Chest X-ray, PA view. Patient: 41 years old, sex F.
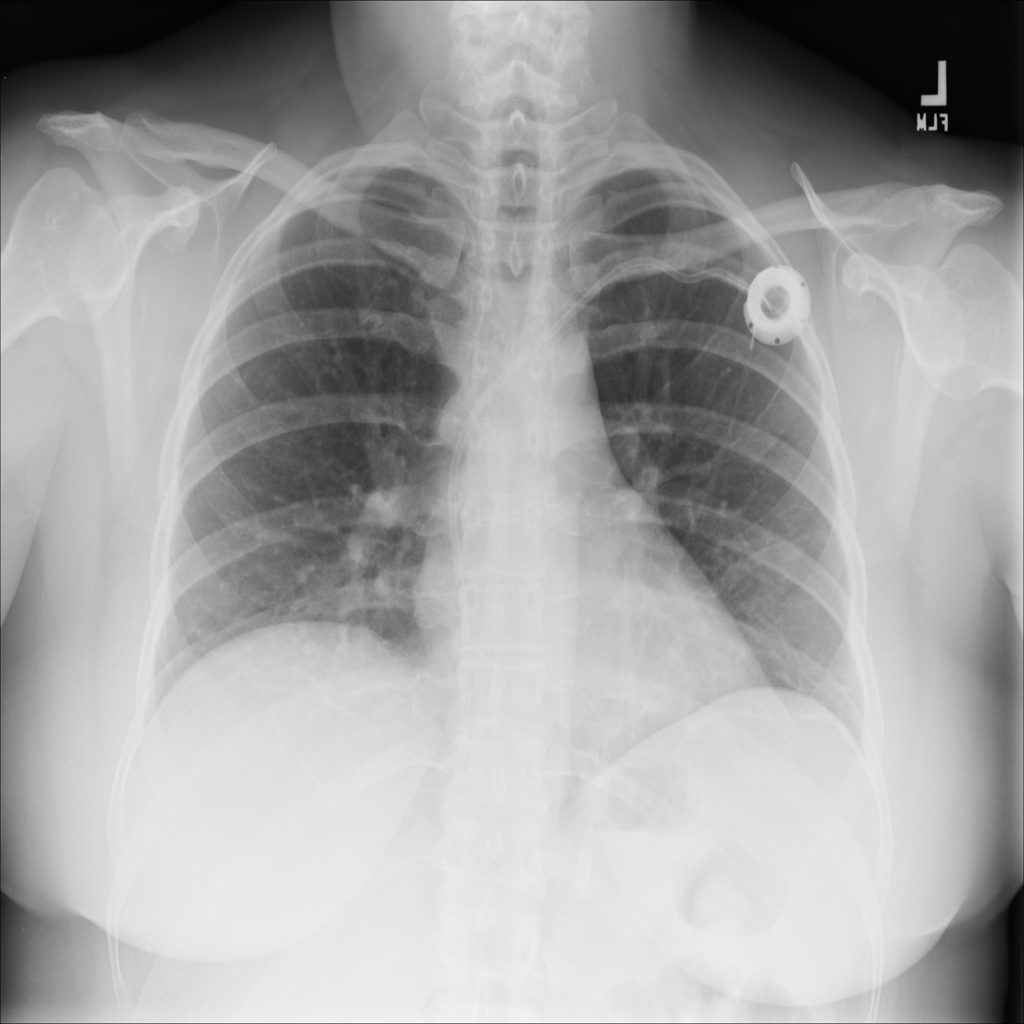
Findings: No Finding